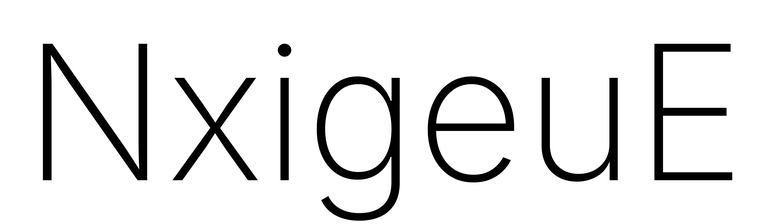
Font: Inter_ExtraLight